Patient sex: M
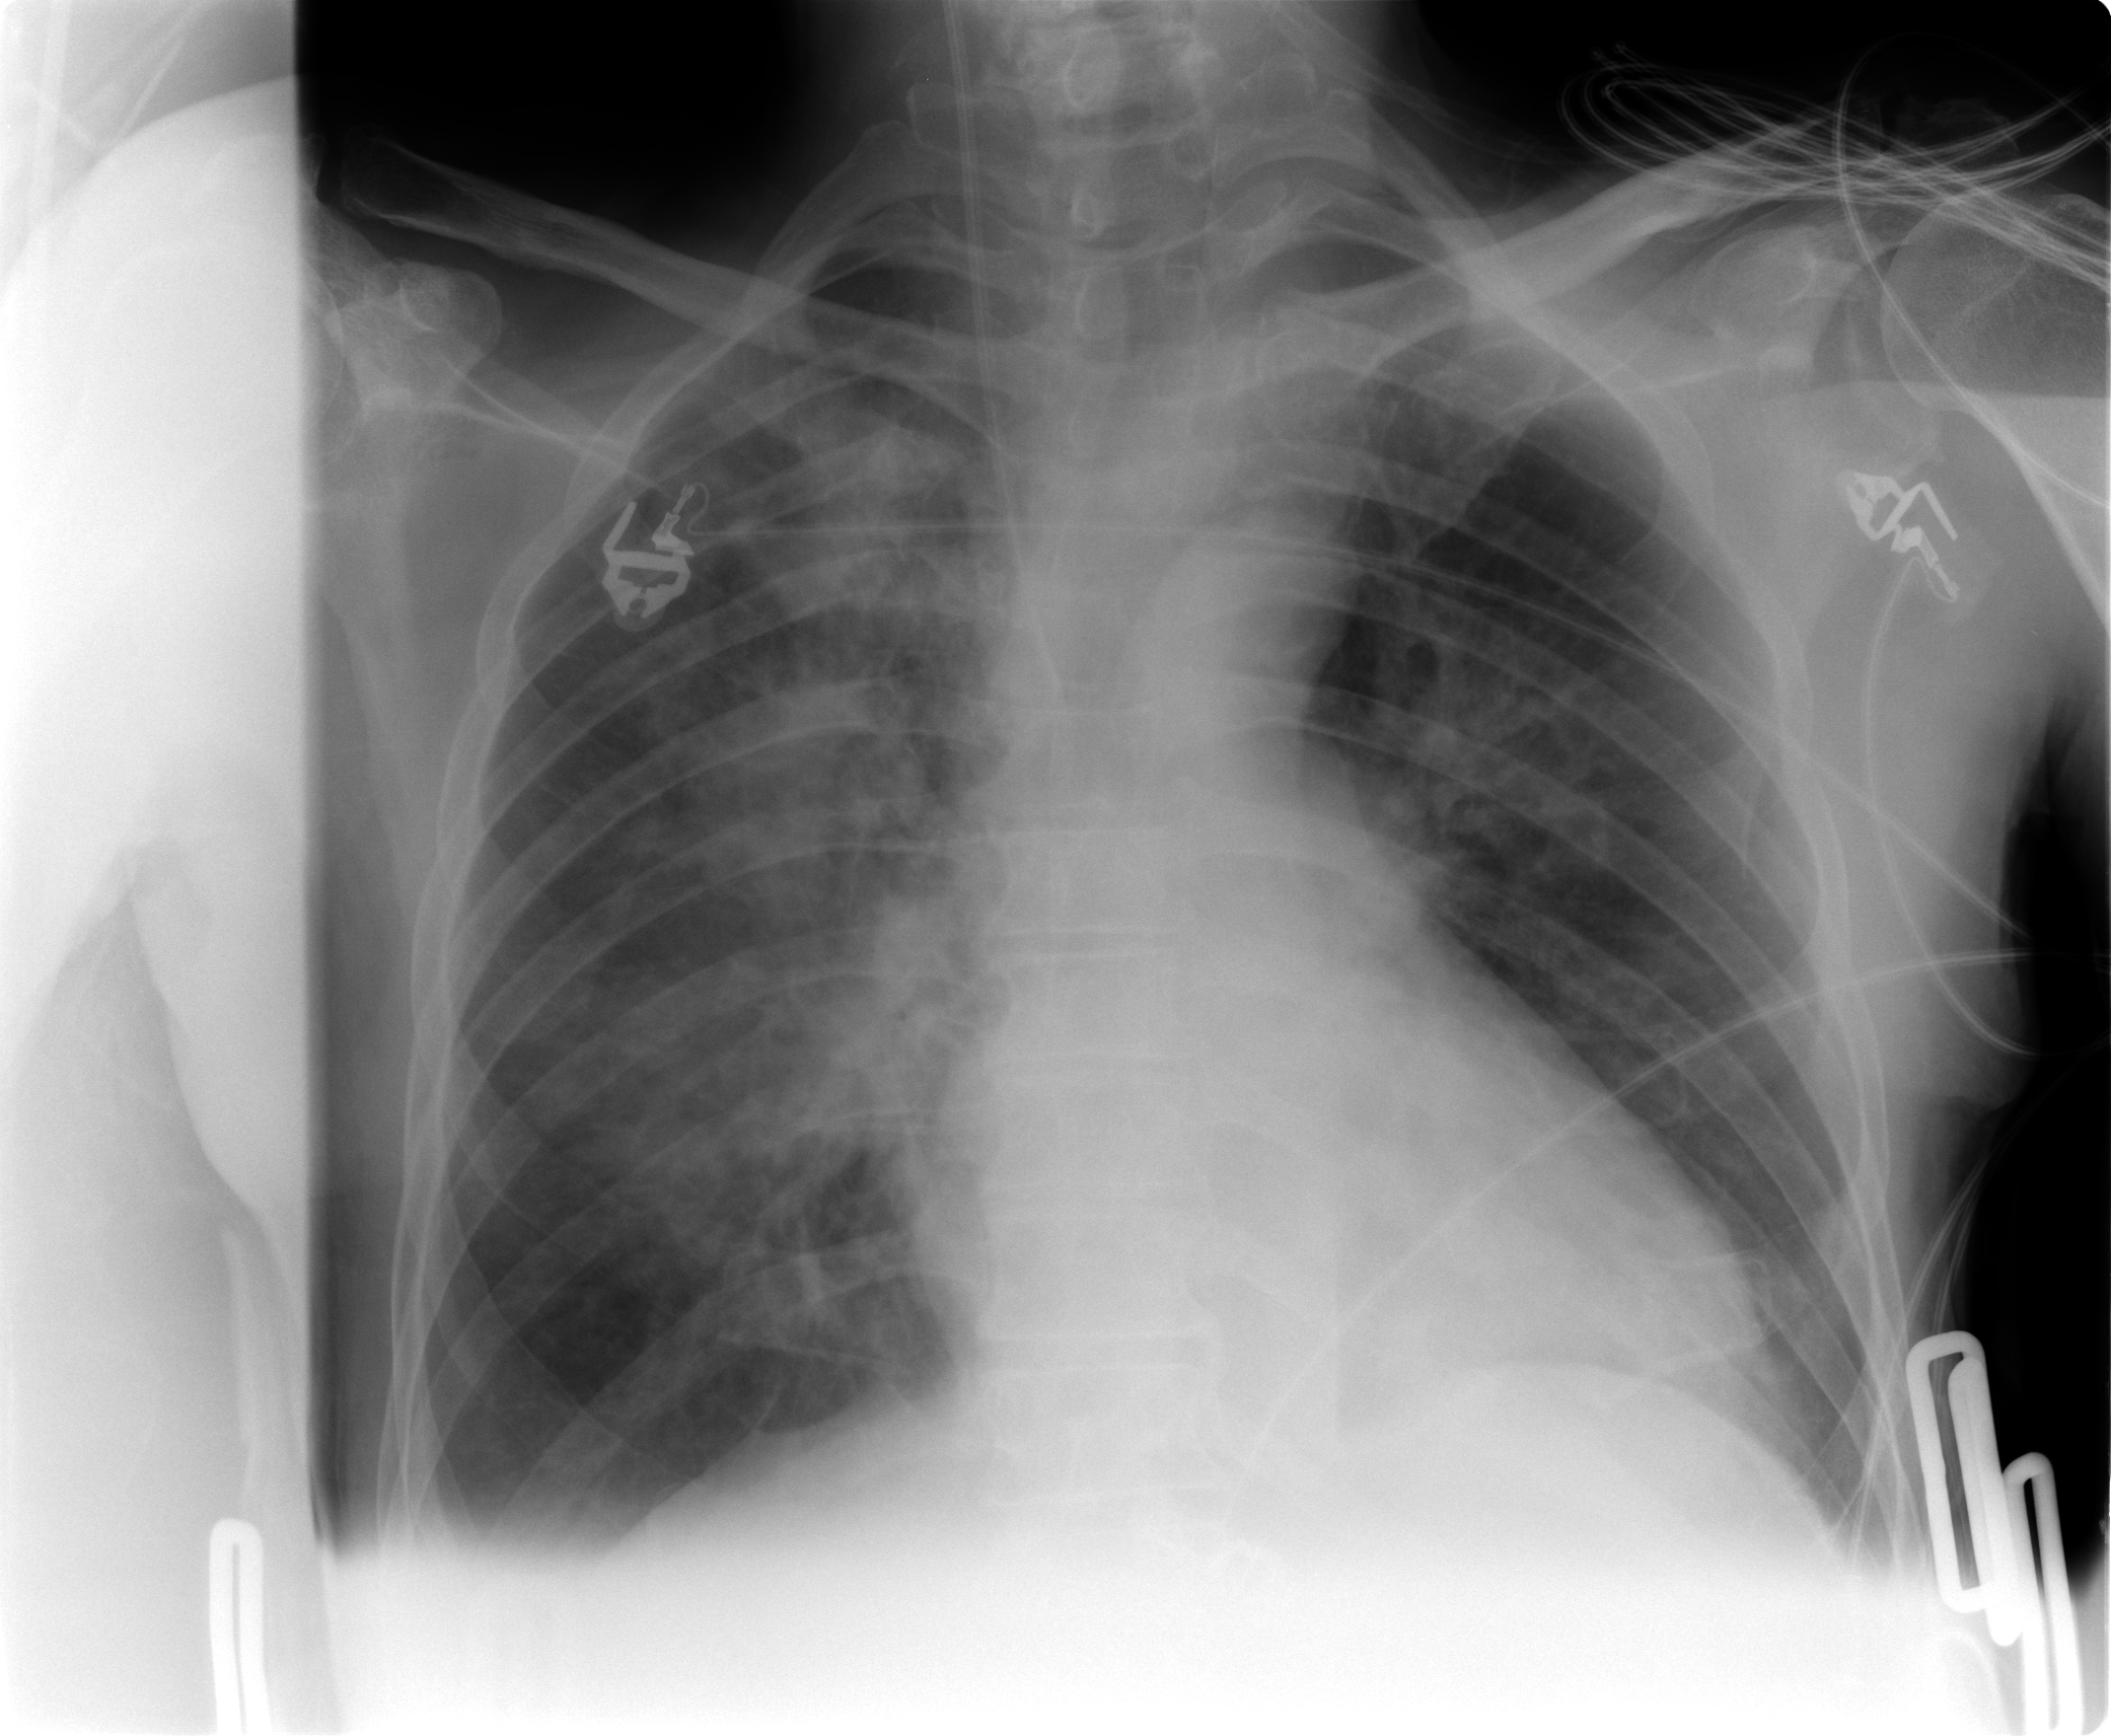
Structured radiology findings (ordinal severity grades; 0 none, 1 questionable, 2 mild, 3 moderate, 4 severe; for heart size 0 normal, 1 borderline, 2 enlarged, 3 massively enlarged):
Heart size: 0
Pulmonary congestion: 2
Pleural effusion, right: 0
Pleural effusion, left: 0
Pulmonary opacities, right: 3
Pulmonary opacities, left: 0
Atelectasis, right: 2
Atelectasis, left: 1